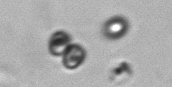
Label: Phaeocystis